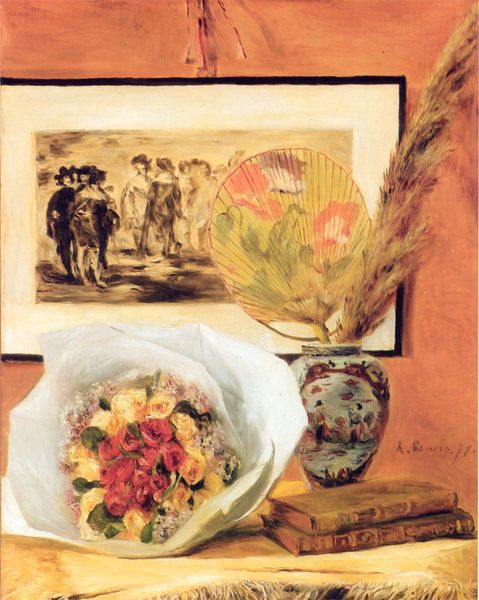
Titel: Nature morte au bouquet, Stilleben mit Blumenstrauß
Künstler: Pierre Auguste Renoir
Standort: Houston (Texas)
Institution: The Museum of Fine Arts
Schlagwörter: blätter, feder, gemälde, weiß, aquarell, frauen, gelb, grün, impressionismus, komposition, menschen, ocker, äste, blume, blumen, braun, bunt, hintergrund, hut, licht, männer, orange, rücken, schwarz, tisch, zeichnung, ölbild, blüte, blüten, dame, gras, rose, rosen, rot, fächer, teppich, wand, federn, rahmen, rembrandt, bild, niederlande, signatur, tischdecke, tischtuch, schilf, zweige, fransen, stoff, decke, innen, personen, pflanze, rosa, stilleben, stillleben, vase, fell, spanien, japan, schilfgras, bilder, bücher, papier, liegen, ähre, farbe, grafik, graphik, manet, japonismus, strauss, vasen, farn, stofflichkeit, blumenstrauss, bouquet, fecher, foto, unterschrift, buch, porzellan, asien, manschette, kunst, einband, china, buchrücken, silleben, hochzeit, bild im bild, gerahmt, staubwedel, passepartout, bukett, tich, getrocknet, eingepackt, graswedel, rosenstrauss, zuschreibung, straß, schorange